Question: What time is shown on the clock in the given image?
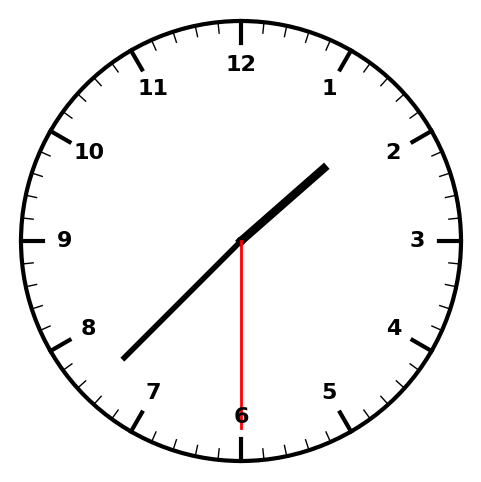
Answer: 01:37:30